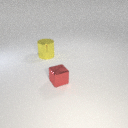
large yellow metal cylinder behind small red metal cube